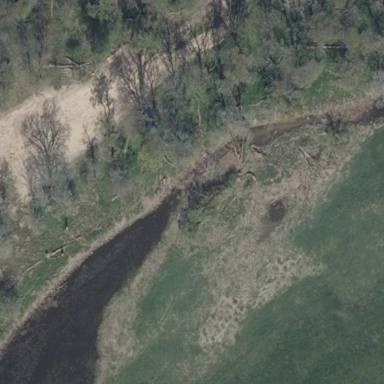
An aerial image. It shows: Oxbow water feature in natural setting.